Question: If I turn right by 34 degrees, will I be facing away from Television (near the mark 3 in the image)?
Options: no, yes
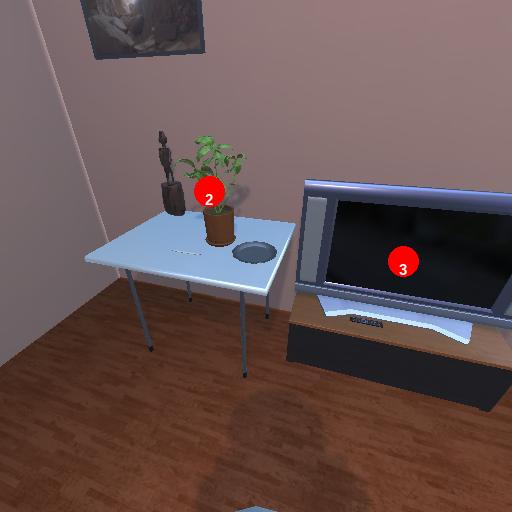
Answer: no